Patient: sex F, age 58
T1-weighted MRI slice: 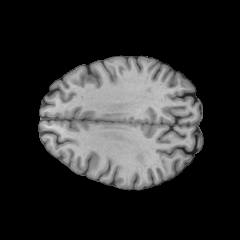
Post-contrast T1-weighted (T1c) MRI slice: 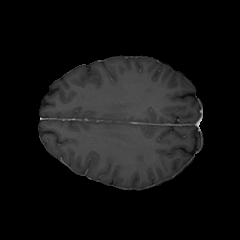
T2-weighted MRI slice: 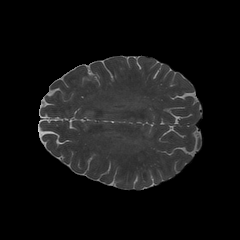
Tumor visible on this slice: no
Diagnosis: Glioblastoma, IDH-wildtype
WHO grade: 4